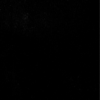
Label: dusty